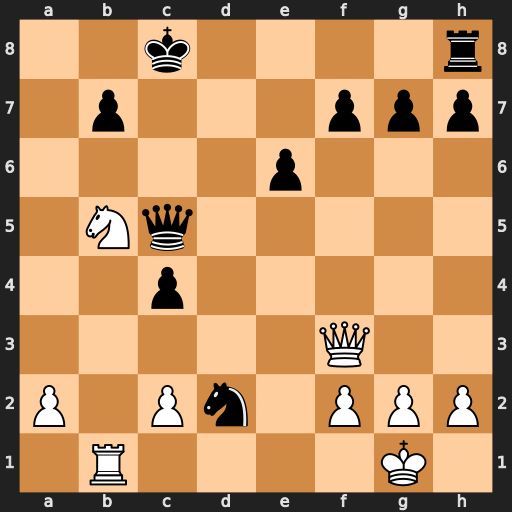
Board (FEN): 2k4r/1p3ppp/4p3/1Nq5/2p5/5Q2/P1Pn1PPP/1R4K1
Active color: w
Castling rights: -
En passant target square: -
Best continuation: Nd6+ Qxd6 Qxb7+ Kd8 Qb8+ Qxb8 Rxb8+ Kc7 Rxh8